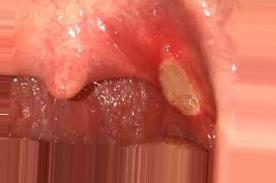
Condition: Mouth Ulcer